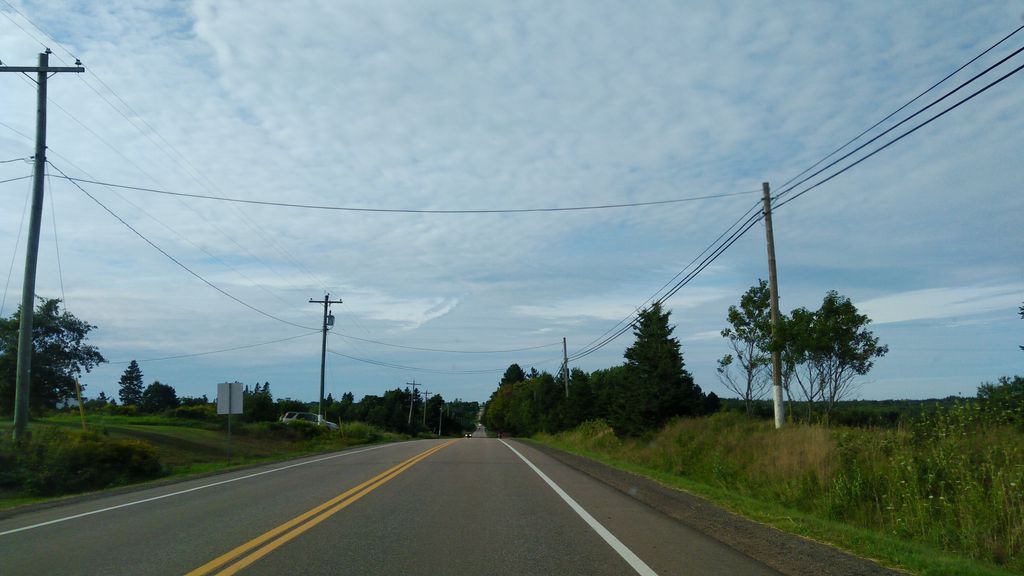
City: charlottetown